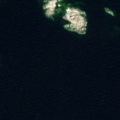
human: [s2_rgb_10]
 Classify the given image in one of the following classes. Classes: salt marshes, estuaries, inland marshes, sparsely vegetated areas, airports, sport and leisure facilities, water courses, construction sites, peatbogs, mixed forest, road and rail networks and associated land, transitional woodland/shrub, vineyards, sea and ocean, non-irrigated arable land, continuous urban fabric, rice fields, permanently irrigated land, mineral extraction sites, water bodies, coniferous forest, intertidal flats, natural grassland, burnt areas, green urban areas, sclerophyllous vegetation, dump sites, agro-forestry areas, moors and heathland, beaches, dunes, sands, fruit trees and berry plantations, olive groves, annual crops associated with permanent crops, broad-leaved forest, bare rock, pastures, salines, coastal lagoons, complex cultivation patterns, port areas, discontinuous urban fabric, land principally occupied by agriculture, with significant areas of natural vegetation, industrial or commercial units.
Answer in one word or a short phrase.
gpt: sea and ocean